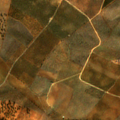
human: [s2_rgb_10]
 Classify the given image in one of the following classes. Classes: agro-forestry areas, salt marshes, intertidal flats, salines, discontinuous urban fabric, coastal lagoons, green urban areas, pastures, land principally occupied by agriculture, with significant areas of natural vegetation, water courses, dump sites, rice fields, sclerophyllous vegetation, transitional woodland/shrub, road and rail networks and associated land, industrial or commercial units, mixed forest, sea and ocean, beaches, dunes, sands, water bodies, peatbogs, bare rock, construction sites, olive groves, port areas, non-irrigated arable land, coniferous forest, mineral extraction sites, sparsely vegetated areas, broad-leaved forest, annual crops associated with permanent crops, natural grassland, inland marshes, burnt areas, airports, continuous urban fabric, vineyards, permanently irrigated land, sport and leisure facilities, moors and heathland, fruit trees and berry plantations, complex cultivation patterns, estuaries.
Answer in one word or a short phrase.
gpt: non-irrigated arable land, olive groves, agro-forestry areas